Question: I can't use the set_ydata method properly. I have the following code (I use IPython notebook)
'''
%pylab wx
x = arange(20.)
y_old = x**2
y_new = 1.3*y_old
markerline, stemlines, baseline = stem(x,y_old)
markerline.set_ydata(y_new)
'''
Which results in the following picture:

I tried to add:
'''
stemlines.set_ydata(y_new)
baseline.set_ydata(y_new)
'''
but the programm crashed. What can be done to refresh all elements of the stem-plot?
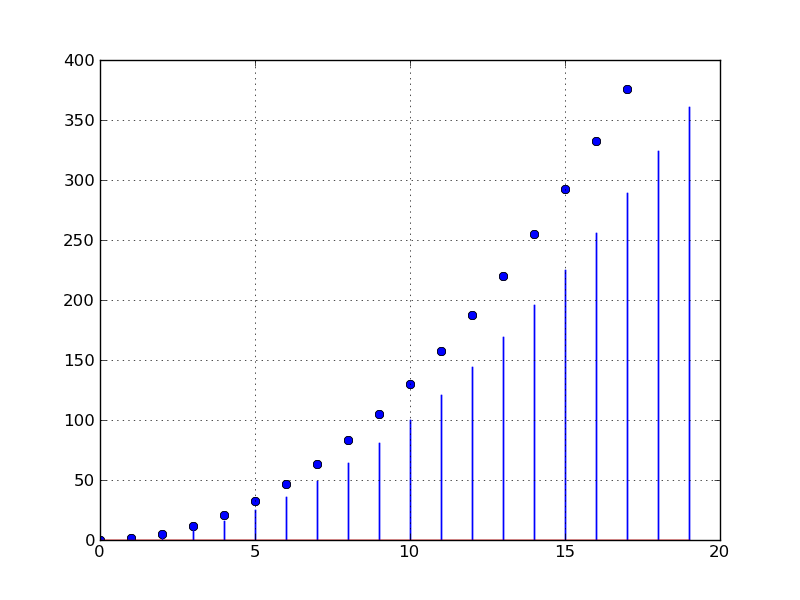
Answer: You need for loop the stemlines, and set the y_data for every line:
'''
x = arange(20.)
y_old = x**2
y_new = 1.3*y_old
markerline, stemlines, baseline = stem(x,y_old)
markerline.set_ydata(y_new)
for line, y in zip(stemlines, y_new):
line.set_ydata([0, y])
'''